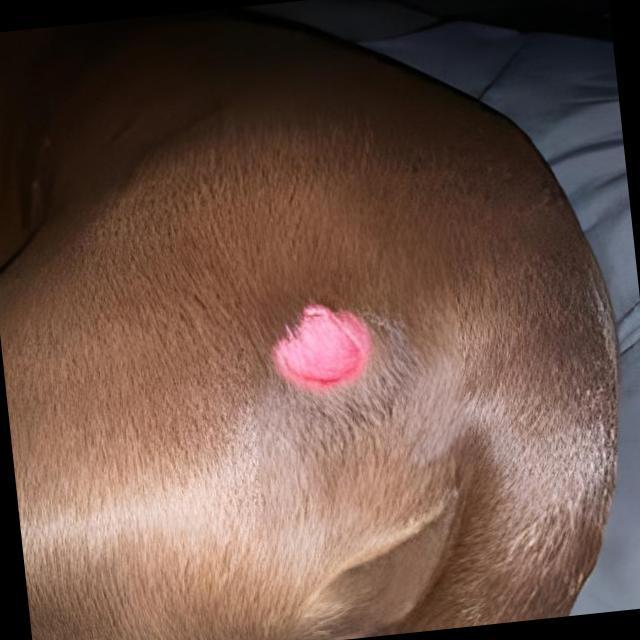
Canine ringworm (Dermatophytosis) — fungal infection caused by Microsporum or Trichophyton. Presents with circular alopecia, scaling, crusting, and broken hairs.